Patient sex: M
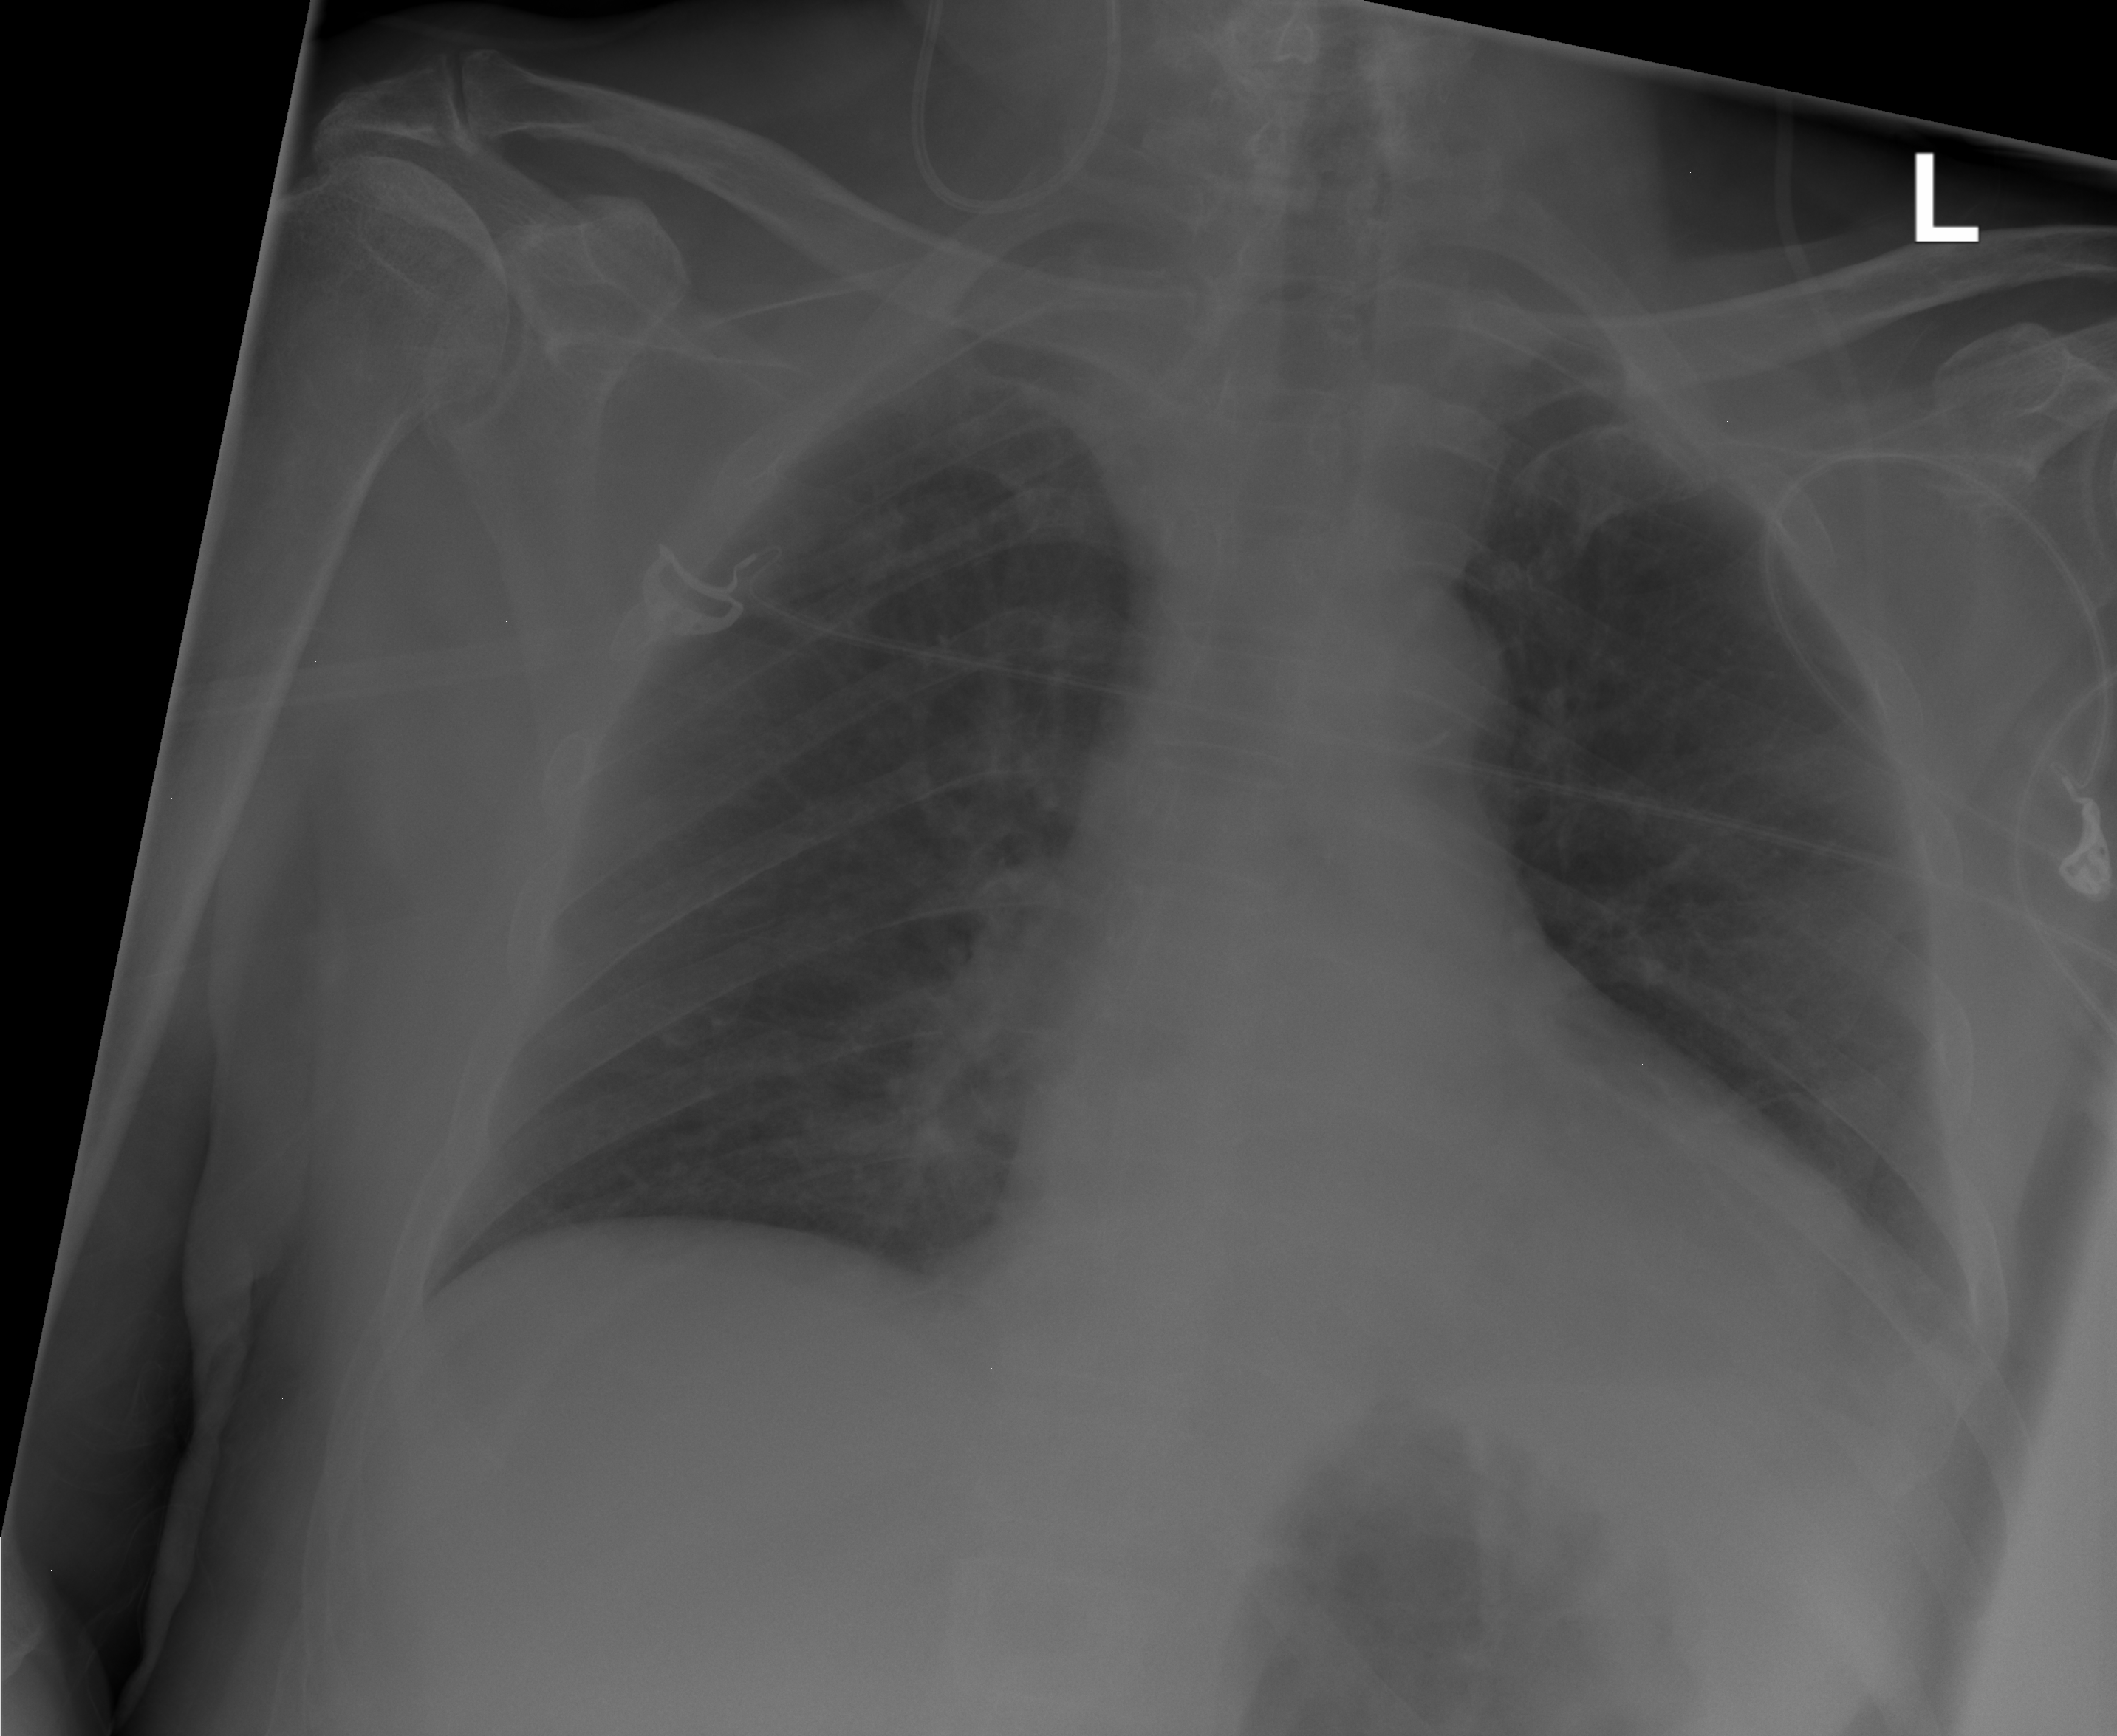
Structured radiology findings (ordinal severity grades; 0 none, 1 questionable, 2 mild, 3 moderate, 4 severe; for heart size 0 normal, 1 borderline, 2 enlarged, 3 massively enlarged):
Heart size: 2
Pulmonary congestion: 0
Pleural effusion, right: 0
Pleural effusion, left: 2
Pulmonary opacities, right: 0
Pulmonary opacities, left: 0
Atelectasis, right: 0
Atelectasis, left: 2